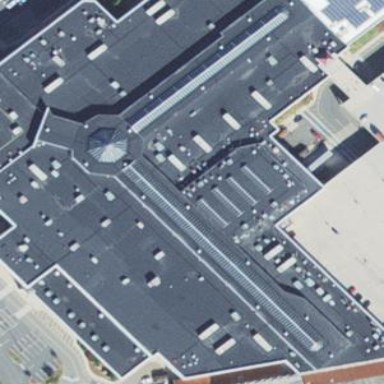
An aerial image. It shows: Mall building.